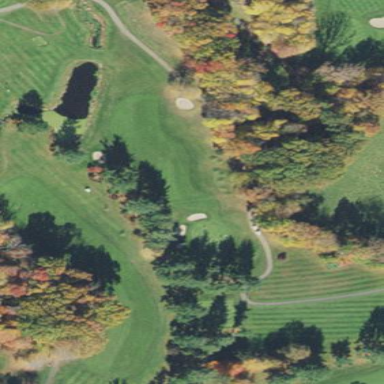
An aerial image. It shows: Golf fairway surrounded by grass.